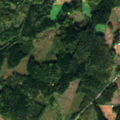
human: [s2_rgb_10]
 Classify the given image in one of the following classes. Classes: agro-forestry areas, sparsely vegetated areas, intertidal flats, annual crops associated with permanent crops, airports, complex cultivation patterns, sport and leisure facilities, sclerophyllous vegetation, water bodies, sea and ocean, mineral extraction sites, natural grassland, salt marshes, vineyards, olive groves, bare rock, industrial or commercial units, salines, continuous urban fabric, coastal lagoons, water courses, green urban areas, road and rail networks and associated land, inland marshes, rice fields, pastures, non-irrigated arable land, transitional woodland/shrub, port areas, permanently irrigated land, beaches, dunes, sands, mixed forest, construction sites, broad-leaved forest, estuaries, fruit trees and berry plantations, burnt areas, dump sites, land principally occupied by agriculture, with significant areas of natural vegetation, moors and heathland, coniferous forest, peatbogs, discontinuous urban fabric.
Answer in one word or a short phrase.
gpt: non-irrigated arable land, land principally occupied by agriculture, with significant areas of natural vegetation, coniferous forest, mixed forest, transitional woodland/shrub